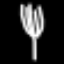
Label: fork